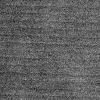
Atmospheric dust classification: dusty